Question: I have a design that has a of three-line mixed-height headlines. Probably the easiest way to explain the look is with an example:

(For the purpose of this, ignore the fact that the last line has two words.)
Everything's fully-justified, but the font-size and kerning change depending on the length of the word.
Is there any way of doing this with either JavaScript or CSS?
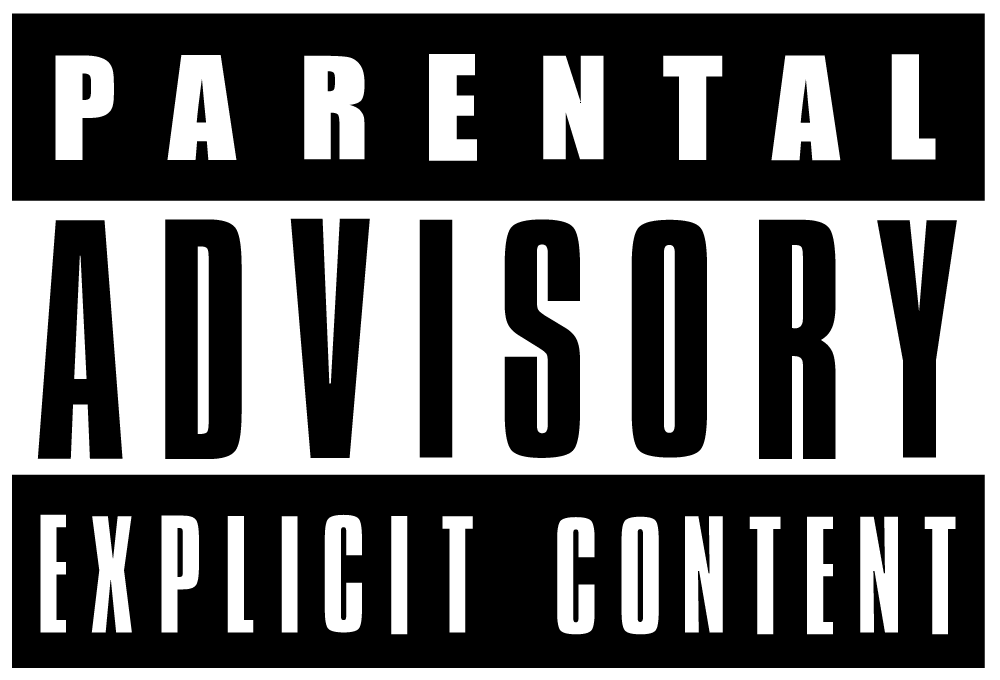
Answer: I went through a boatload of libraries for this project, including:
- <URL>-